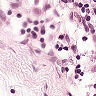
Metastatic tissue present: no